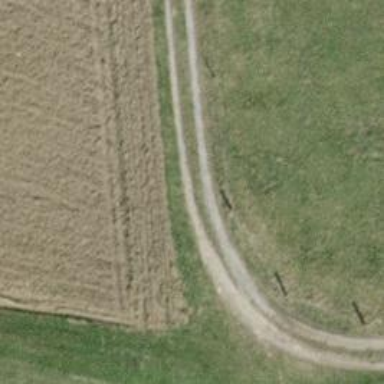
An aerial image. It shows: Compacted grade3 track.